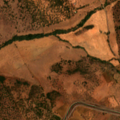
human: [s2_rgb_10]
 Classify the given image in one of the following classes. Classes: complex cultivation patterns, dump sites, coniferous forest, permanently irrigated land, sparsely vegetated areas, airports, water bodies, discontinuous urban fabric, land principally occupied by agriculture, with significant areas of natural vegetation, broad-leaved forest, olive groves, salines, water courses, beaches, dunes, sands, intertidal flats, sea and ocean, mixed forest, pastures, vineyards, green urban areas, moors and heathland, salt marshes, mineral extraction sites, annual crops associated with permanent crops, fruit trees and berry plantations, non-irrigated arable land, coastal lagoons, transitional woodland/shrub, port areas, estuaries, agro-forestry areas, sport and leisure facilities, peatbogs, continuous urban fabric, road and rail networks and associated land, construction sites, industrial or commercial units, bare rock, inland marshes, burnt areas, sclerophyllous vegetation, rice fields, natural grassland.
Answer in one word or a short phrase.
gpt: olive groves, annual crops associated with permanent crops, agro-forestry areas, broad-leaved forest, transitional woodland/shrub